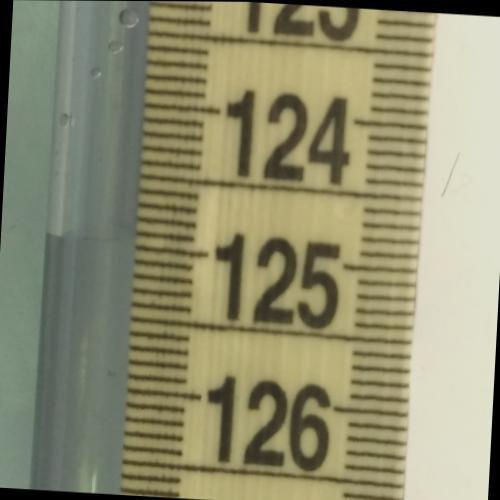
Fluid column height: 125.0 cm